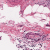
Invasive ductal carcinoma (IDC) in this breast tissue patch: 0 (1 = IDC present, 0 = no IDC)